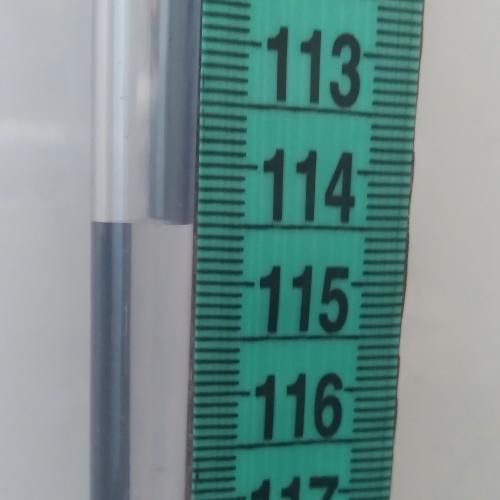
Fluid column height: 114.5 cm